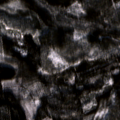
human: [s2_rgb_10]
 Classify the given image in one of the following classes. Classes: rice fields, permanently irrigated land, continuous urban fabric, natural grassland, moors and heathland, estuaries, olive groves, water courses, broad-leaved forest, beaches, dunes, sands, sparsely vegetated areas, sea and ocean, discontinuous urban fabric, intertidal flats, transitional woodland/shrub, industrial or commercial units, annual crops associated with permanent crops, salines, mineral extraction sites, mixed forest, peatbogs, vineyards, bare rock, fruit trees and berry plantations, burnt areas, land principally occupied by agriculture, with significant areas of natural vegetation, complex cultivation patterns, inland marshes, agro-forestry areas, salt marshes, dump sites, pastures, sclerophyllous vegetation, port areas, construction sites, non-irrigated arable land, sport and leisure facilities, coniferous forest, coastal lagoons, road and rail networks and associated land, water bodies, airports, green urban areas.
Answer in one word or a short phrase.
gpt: coniferous forest, mixed forest, transitional woodland/shrub